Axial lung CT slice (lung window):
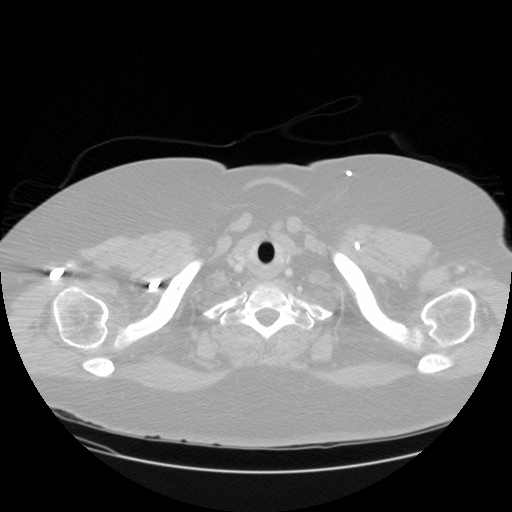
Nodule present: no